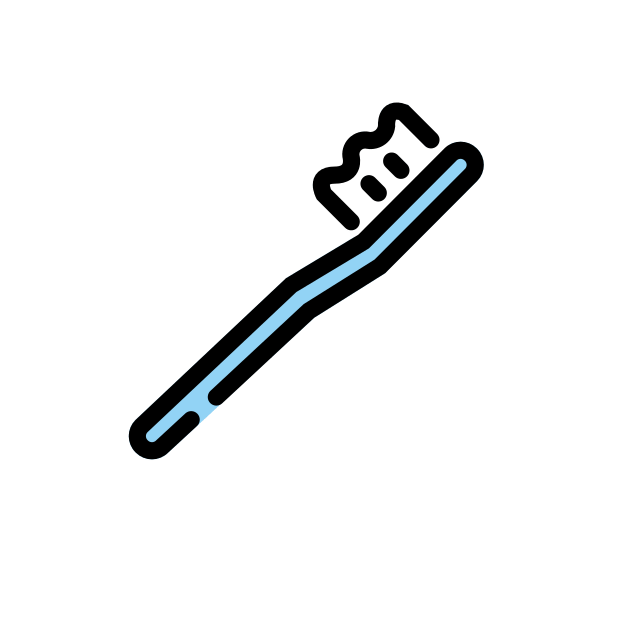
toothbrush